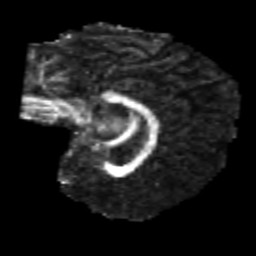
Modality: FA
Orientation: sagittal
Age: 22
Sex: male
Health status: healthy
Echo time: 0.074 s